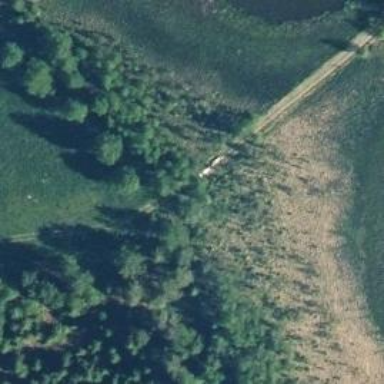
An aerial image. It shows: Bog wetland.